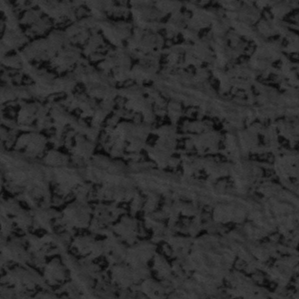
Label: frost